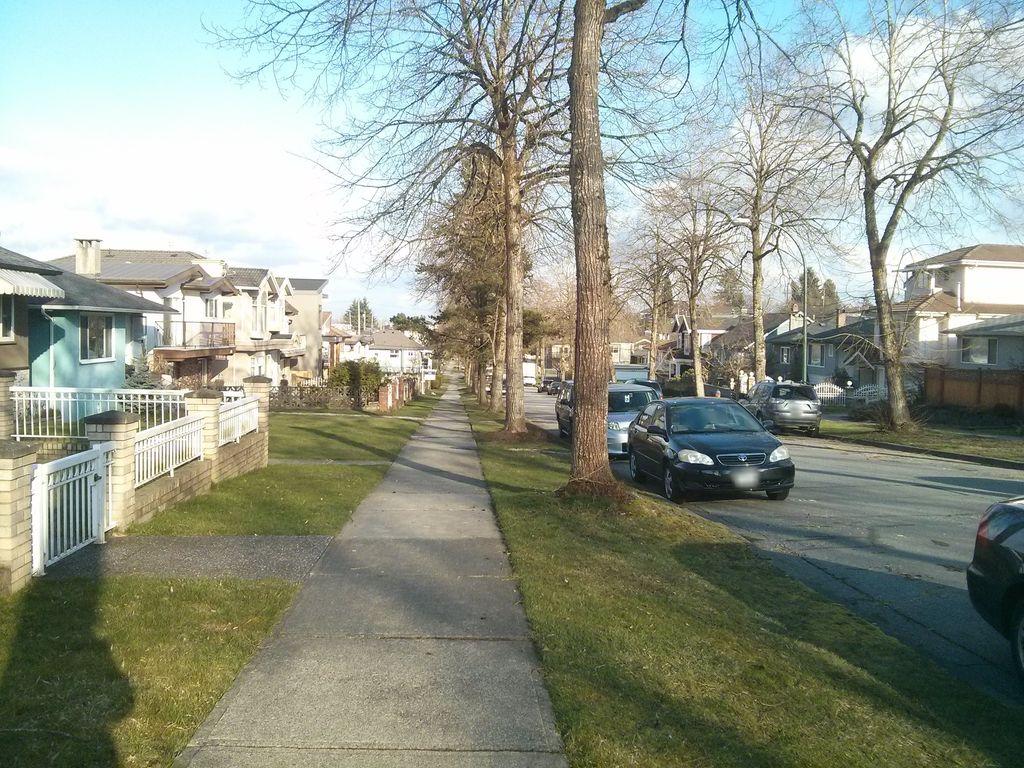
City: vancouver